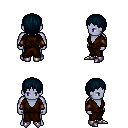
a pixel art fantasy rpg character, male body template, dark elf, purple skin, brown robe, teal pants, raven plain hairstyle, cloth bracers, metal boots, four views (front, back, left, right), 2x2 character sprite sheet, small pixel art, hard edges, no anti-aliasing